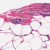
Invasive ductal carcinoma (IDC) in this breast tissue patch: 0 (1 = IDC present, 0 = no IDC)